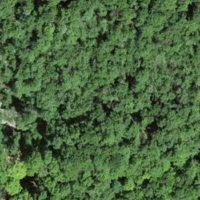
EUNIS habitat code: 41
Species observed at this site:
Allium ursinum
Melittis melissophyllum
Aquilegia vulgaris